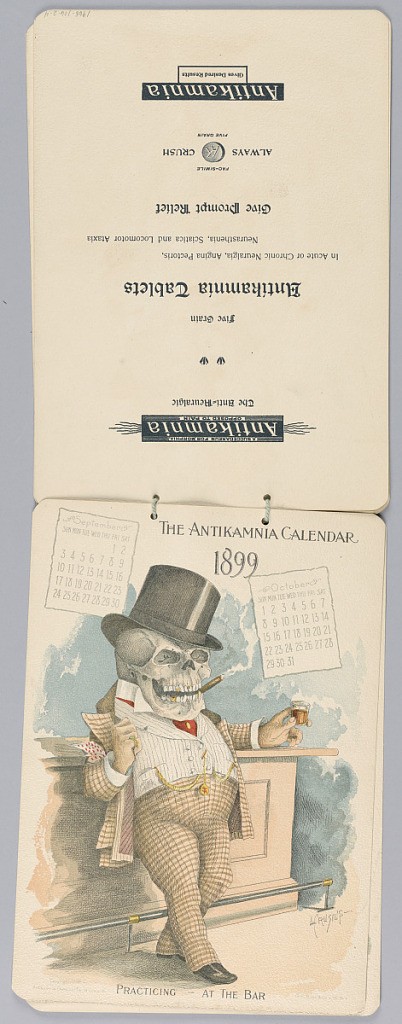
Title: The Antikamnia Calendar, September and October, 1899: Practicing – At The Bar
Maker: Louis Crusius, American, 1862 - 1898
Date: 1898
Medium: Chromolithograph on paper with string binding
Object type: Calendar
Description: September and October, 1899.